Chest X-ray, AP view. Patient: 76 years old, sex M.
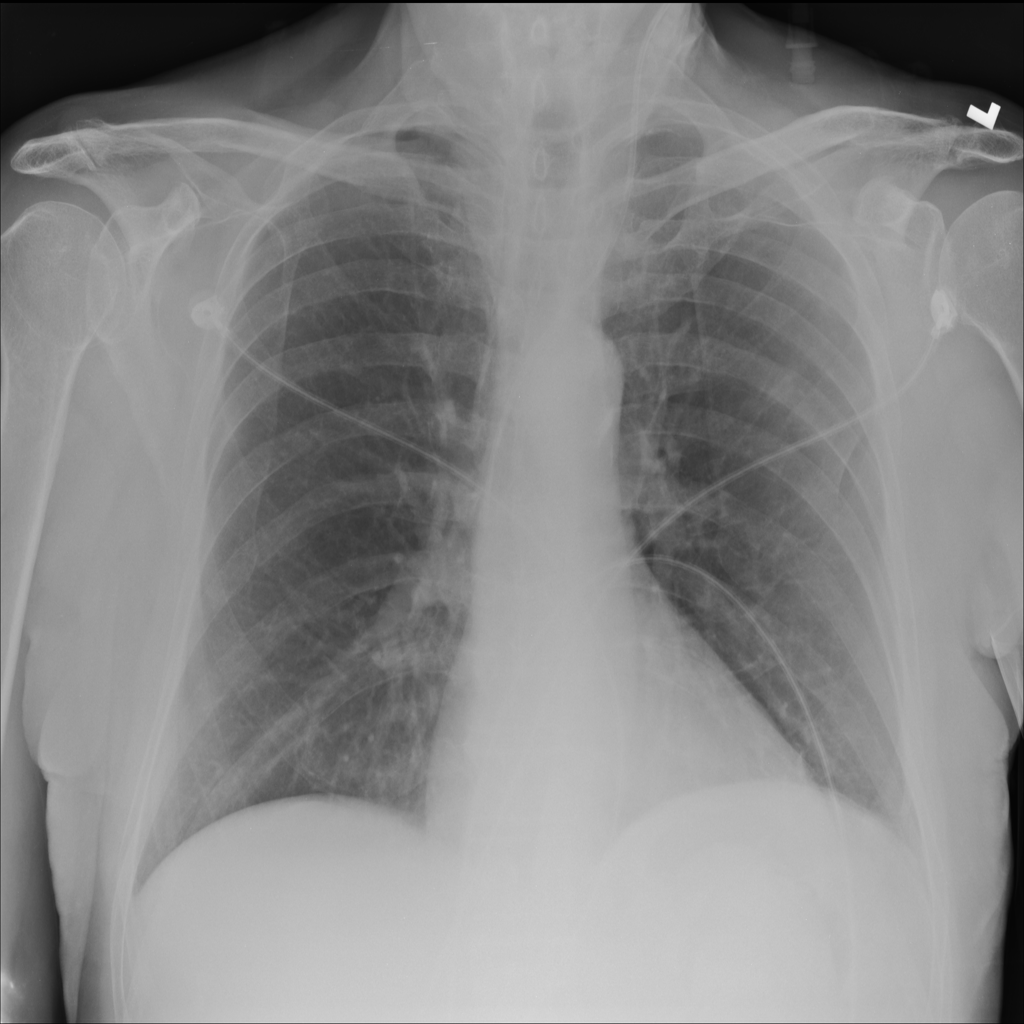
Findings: No Finding